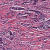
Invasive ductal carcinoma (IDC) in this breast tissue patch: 1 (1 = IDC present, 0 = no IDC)